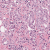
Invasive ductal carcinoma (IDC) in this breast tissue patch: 1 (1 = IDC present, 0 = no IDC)